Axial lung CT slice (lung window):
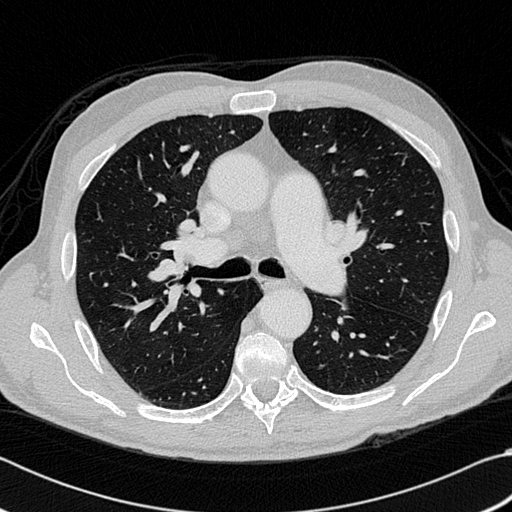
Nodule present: no